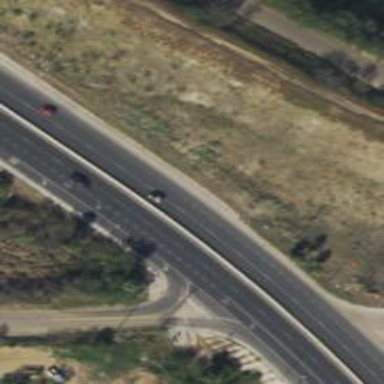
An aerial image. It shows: This image shows trunk highway that functions as expressway.